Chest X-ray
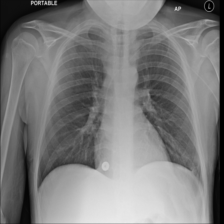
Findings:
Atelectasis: positive
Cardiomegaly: negative
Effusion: negative
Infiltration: negative
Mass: negative
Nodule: negative
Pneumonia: negative
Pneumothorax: negative
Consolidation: negative
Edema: negative
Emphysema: negative
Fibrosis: negative
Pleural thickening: negative
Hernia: negative